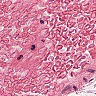
Metastatic tissue present: no